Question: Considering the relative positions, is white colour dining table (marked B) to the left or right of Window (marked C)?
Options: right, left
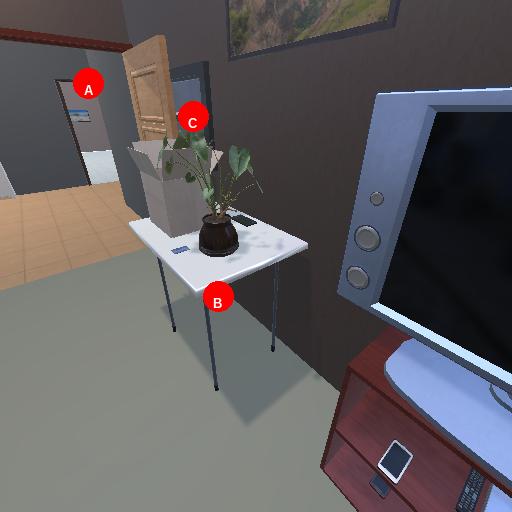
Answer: right